Question: I am using Python 2.7. I can only use the turtle module to create a game. My scales all the images perfectly and the animations play fine, but on a , the images don't scale properly. I'm using 'turtle.shape()' for the images. How do I fix this?
I've added an image

and a <URL> to explain the problem further.
As you can see the icons overlap and the image bounces back and fourth instead of going straight on.
This is how I define my screensize:
'''
screen_width = ctypes.windll.user32.GetSystemMetrics(0) - ctypes.windll.user32.GetSystemMetrics(0) / 4
screen_height = ctypes.windll.user32.GetSystemMetrics(1) - ctypes.windll.user32.GetSystemMetrics(1) / 4
'''
-
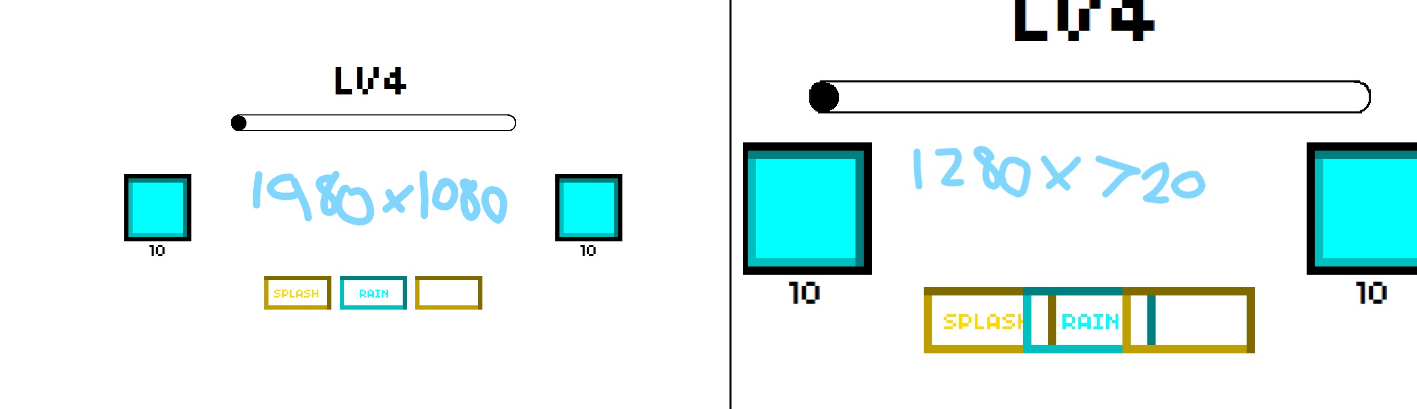
Answer: I can't fully test this in my environment and without your code. The idea is to use virtual coordinates so scaling is done at a level where individual graphical elements are handled uniformly:
'''
import turtle
VIRTUAL_ASPECT_RATIO = 1.8
VIRTUAL_WIDTH = 2000
VIRTUAL_HEIGHT = VIRTUAL_WIDTH / VIRTUAL_ASPECT_RATIO
screen_width = 3 * ctypes.windll.user32.GetSystemMetrics(0) / 4
screen_height = 3 * ctypes.windll.user32.GetSystemMetrics(1) / 4
# attempt to adjust the real window to match the virtual aspect ratio
if screen_width / VIRTUAL_ASPECT_RATIO < screen_height:
screen_height = screen_width / VIRTUAL_ASPECT_RATIO
elif screen_height * VIRTUAL_ASPECT_RATIO < screen_width:
screen_width = screen_height * VIRTUAL_ASPECT_RATIO
else:
pass # probably need to do something where we adjust both
screen = turtle.Screen()
screen.setup(screen_width, screen_height) # size the real window
screen.setworldcoordinates(-VIRTUAL_WIDTH/2, -VIRTUAL_HEIGHT/2, VIRTUAL_WIDTH/2, VIRTUAL_HEIGHT/2) # virtual coordinates
yertle = turtle.Turtle()
yertle.circle(100)
turtle.mainloop()
'''
Let us know how the above works out for you.